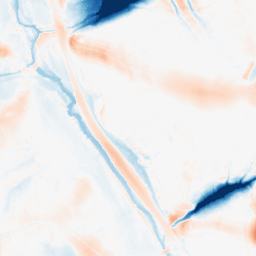
Category: morphological
Decomposition family: morphological_ellipse
Decomposition parameters: operation: average
width: 50
height: 50
Upsampling method: sinc_hamming
Upsampling parameters: scale: 4
kernel_size: 8
Upsampling scale: 4